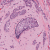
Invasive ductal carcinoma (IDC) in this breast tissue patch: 1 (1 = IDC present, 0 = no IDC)